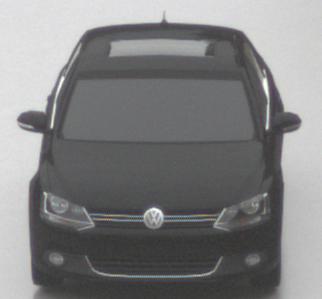
Make: VW
Model: Jetta 1.2 TSI
Detailed model: Jetta (IV)
Model produced from: 2011/01
Model produced until: 2014/08
Doors: 4
Color: black
Road condition: wet road
Daytime: midday
Contrast: low contrast